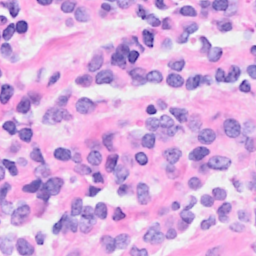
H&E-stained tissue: Breast